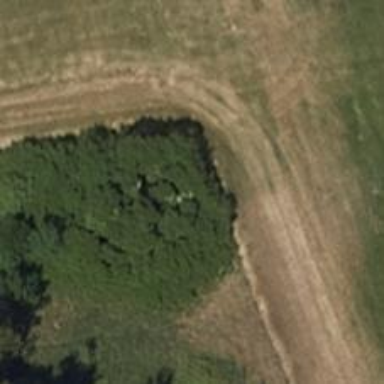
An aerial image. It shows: Shelter that serves as hunting stand.